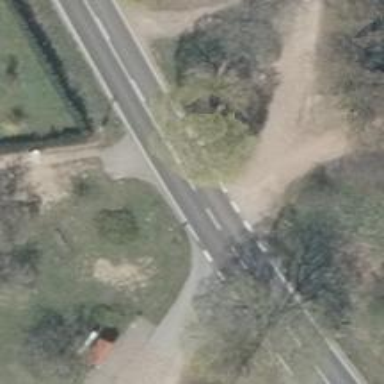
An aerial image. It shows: Road with "give way" sign.